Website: slack
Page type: billing-address
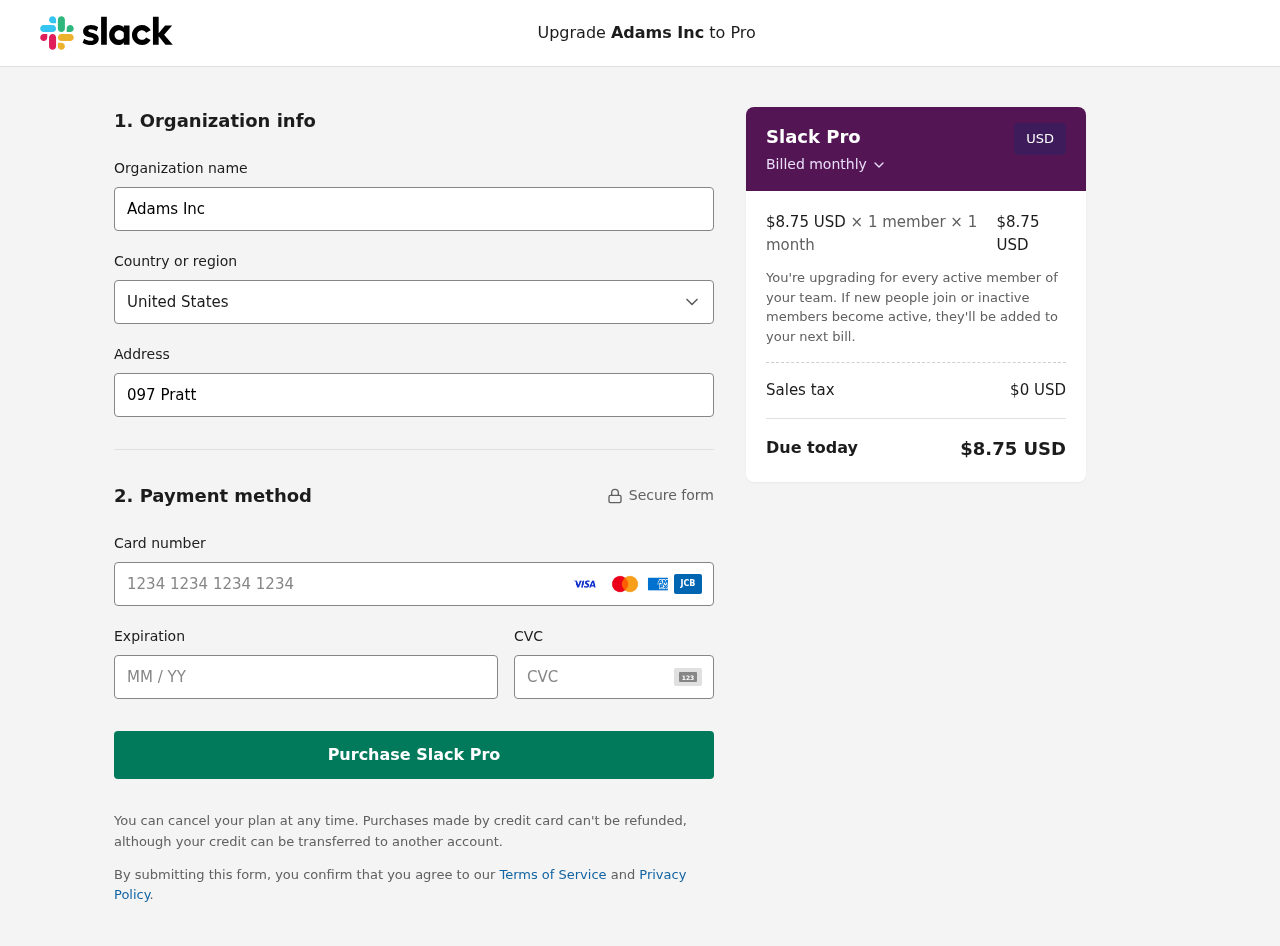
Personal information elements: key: PII_CARD_CVV
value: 3540
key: PII_CARD_EXPIRY
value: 12/29
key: PII_CARD_NUMBER
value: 3763 1737 0457 883
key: PII_COMPANY
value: Adams Inc
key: PII_COUNTRY
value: United States
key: PII_STREET
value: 097 Pratt Lodge
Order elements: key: ORDER_PRICE_PER_MEMBER
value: $8.75 USD
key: ORDER_MEMBER_COUNT
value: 1
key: ORDER_MONTH_COUNT
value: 1
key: ORDER_SUBTOTAL
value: $8.75 USD
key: ORDER_TAX
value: $0
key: ORDER_TOTAL
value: $8.75 USD